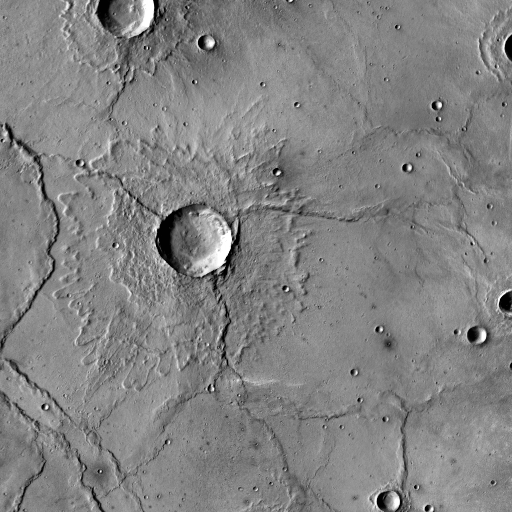
Crater classes present: Background, Other, Layered, Secondary